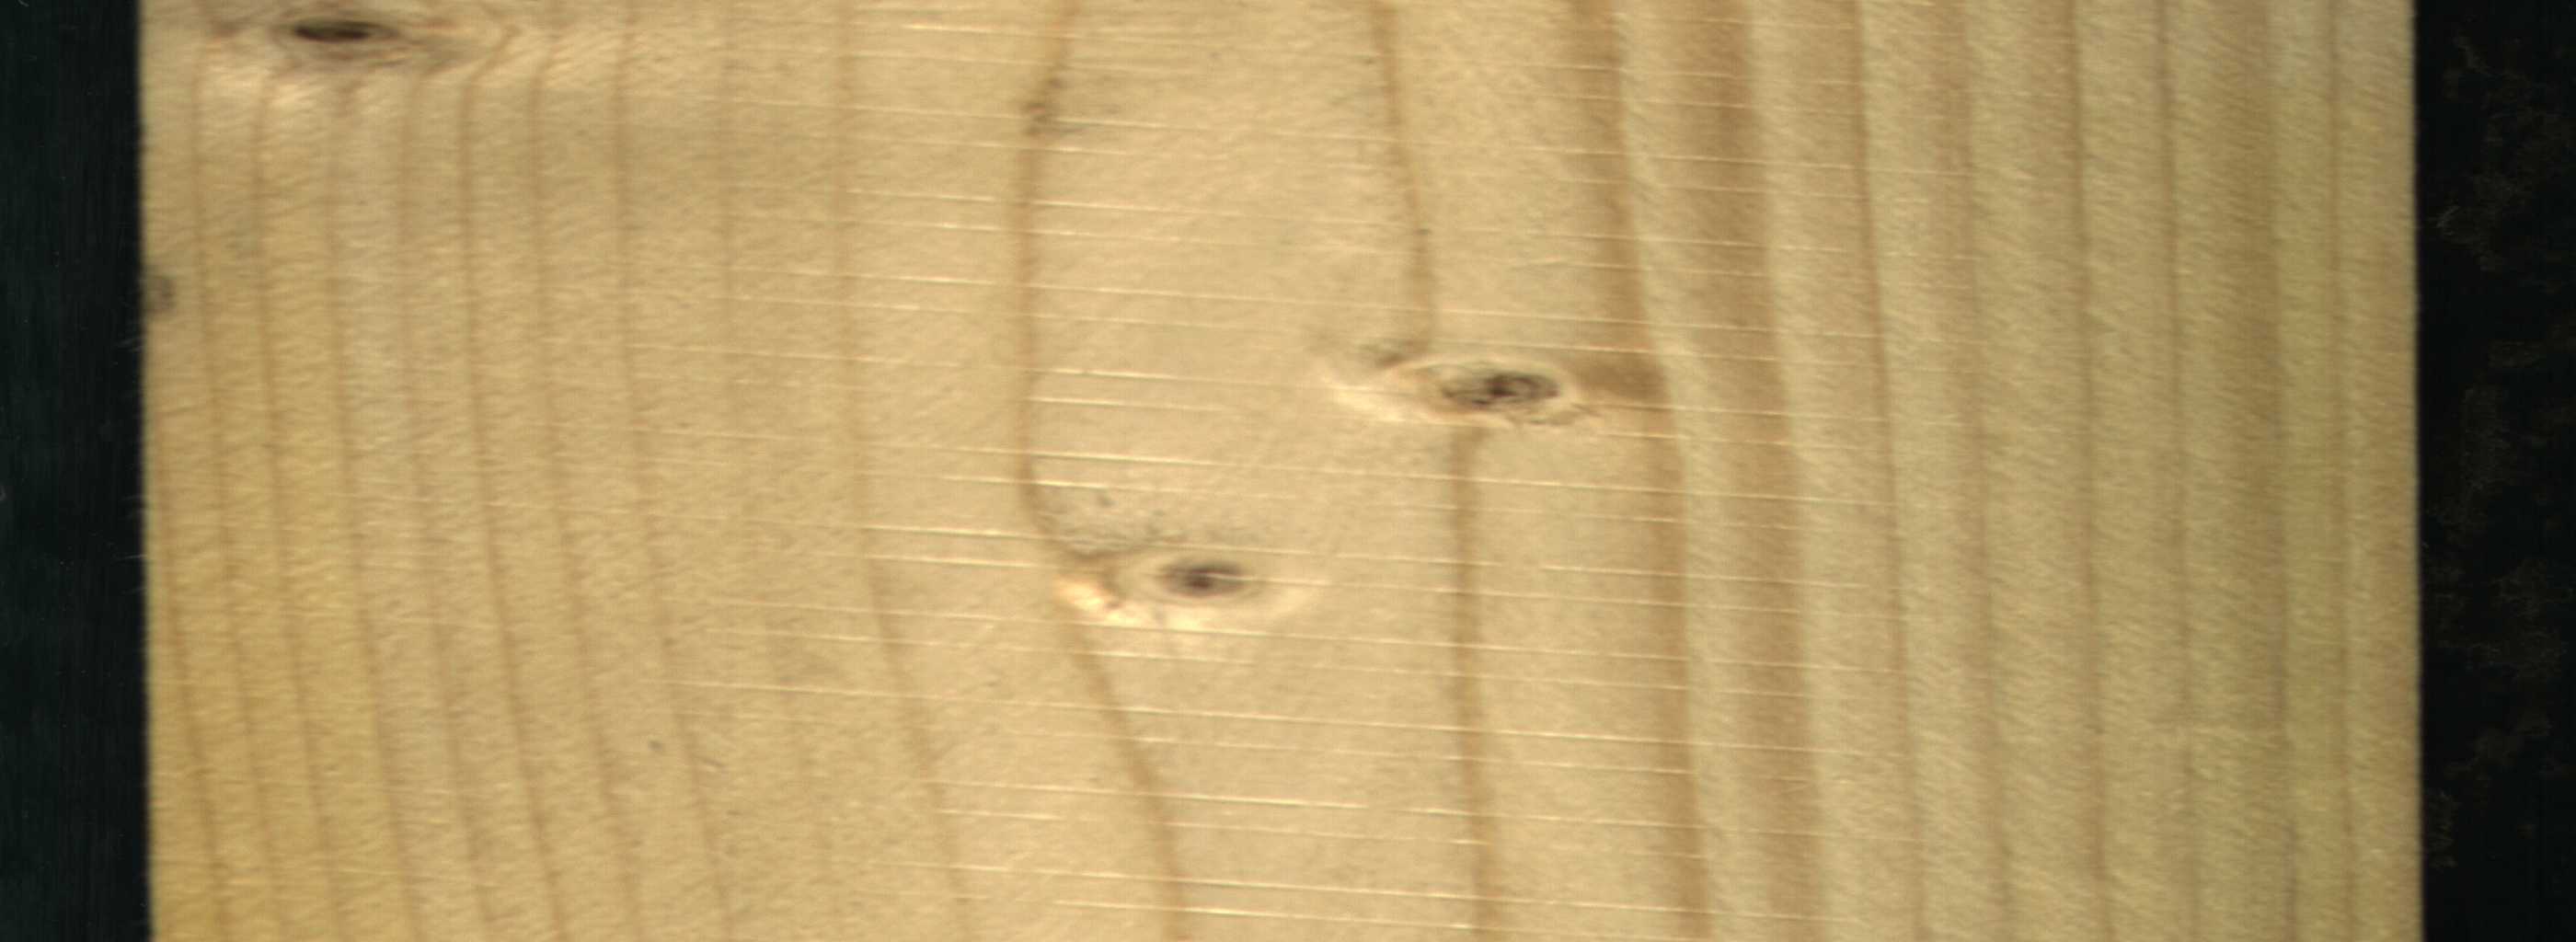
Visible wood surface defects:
Live_Knot
Live_Knot
Live_Knot